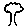
Label: tree